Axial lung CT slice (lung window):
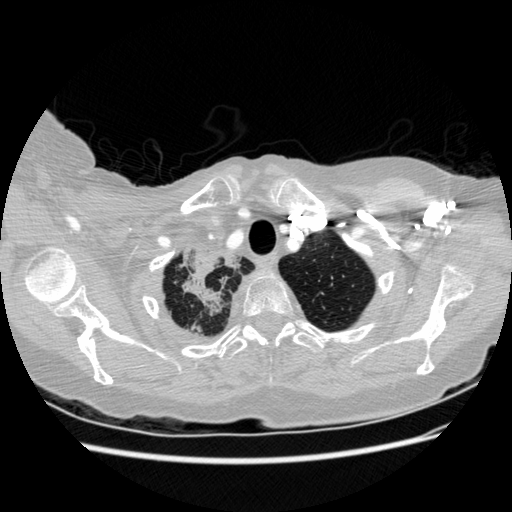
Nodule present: no